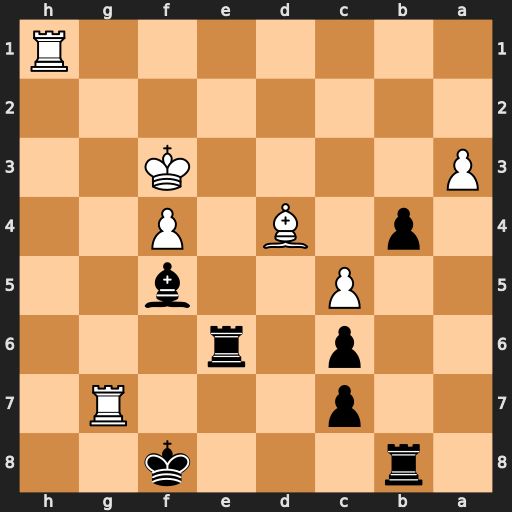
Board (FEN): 1r3k2/2p3R1/2p1r3/2P2b2/1p1B1P2/P4K2/8/7R
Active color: b
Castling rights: -
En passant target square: -
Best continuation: Be4+ Kg4 Bxh1